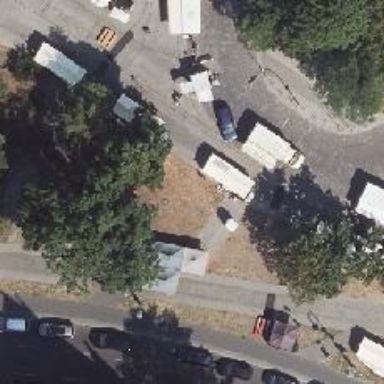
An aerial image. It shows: Marketplace.